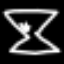
Label: hourglass